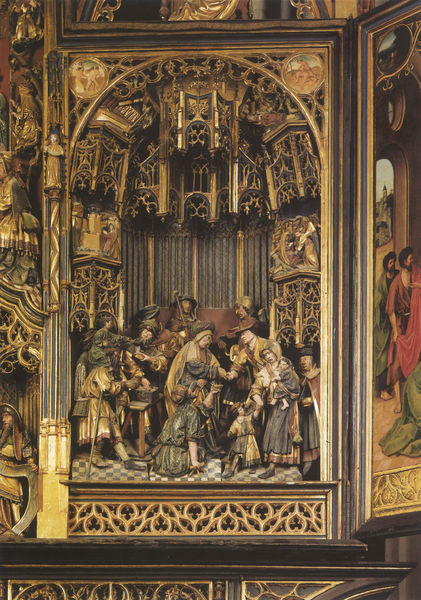
Titel: Annenaltar
Künstler: Adrian van Overbeck
Standort: Kempen, Propsteikirche (EU - D - NRW)
Schlagwörter: flügel, frauen, gelb, menschen, braun, holz, männer, karo, ornament, kirche, gold, kind, personen, gotik, relief, figuren, ornamente, foto, religion, dom, altar, kathedrale, intarsien, schnitzerei, orgel, skulpturen, jesus, baldachin, könige, heilige, gothik, maria, anbetung, fassung, geschnitzt, schnitzereien, masswerk, flügeltüren, retabel, triptychon, apostel, altarretabel, klappaltar, wandelaltar, seitentafeln, sara conversatione